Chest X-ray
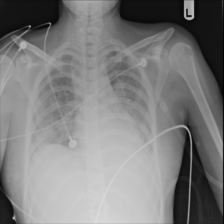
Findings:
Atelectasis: negative
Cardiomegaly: negative
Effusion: negative
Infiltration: negative
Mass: negative
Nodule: negative
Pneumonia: negative
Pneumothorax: negative
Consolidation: negative
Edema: negative
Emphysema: negative
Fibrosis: negative
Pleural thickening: negative
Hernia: negative